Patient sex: M
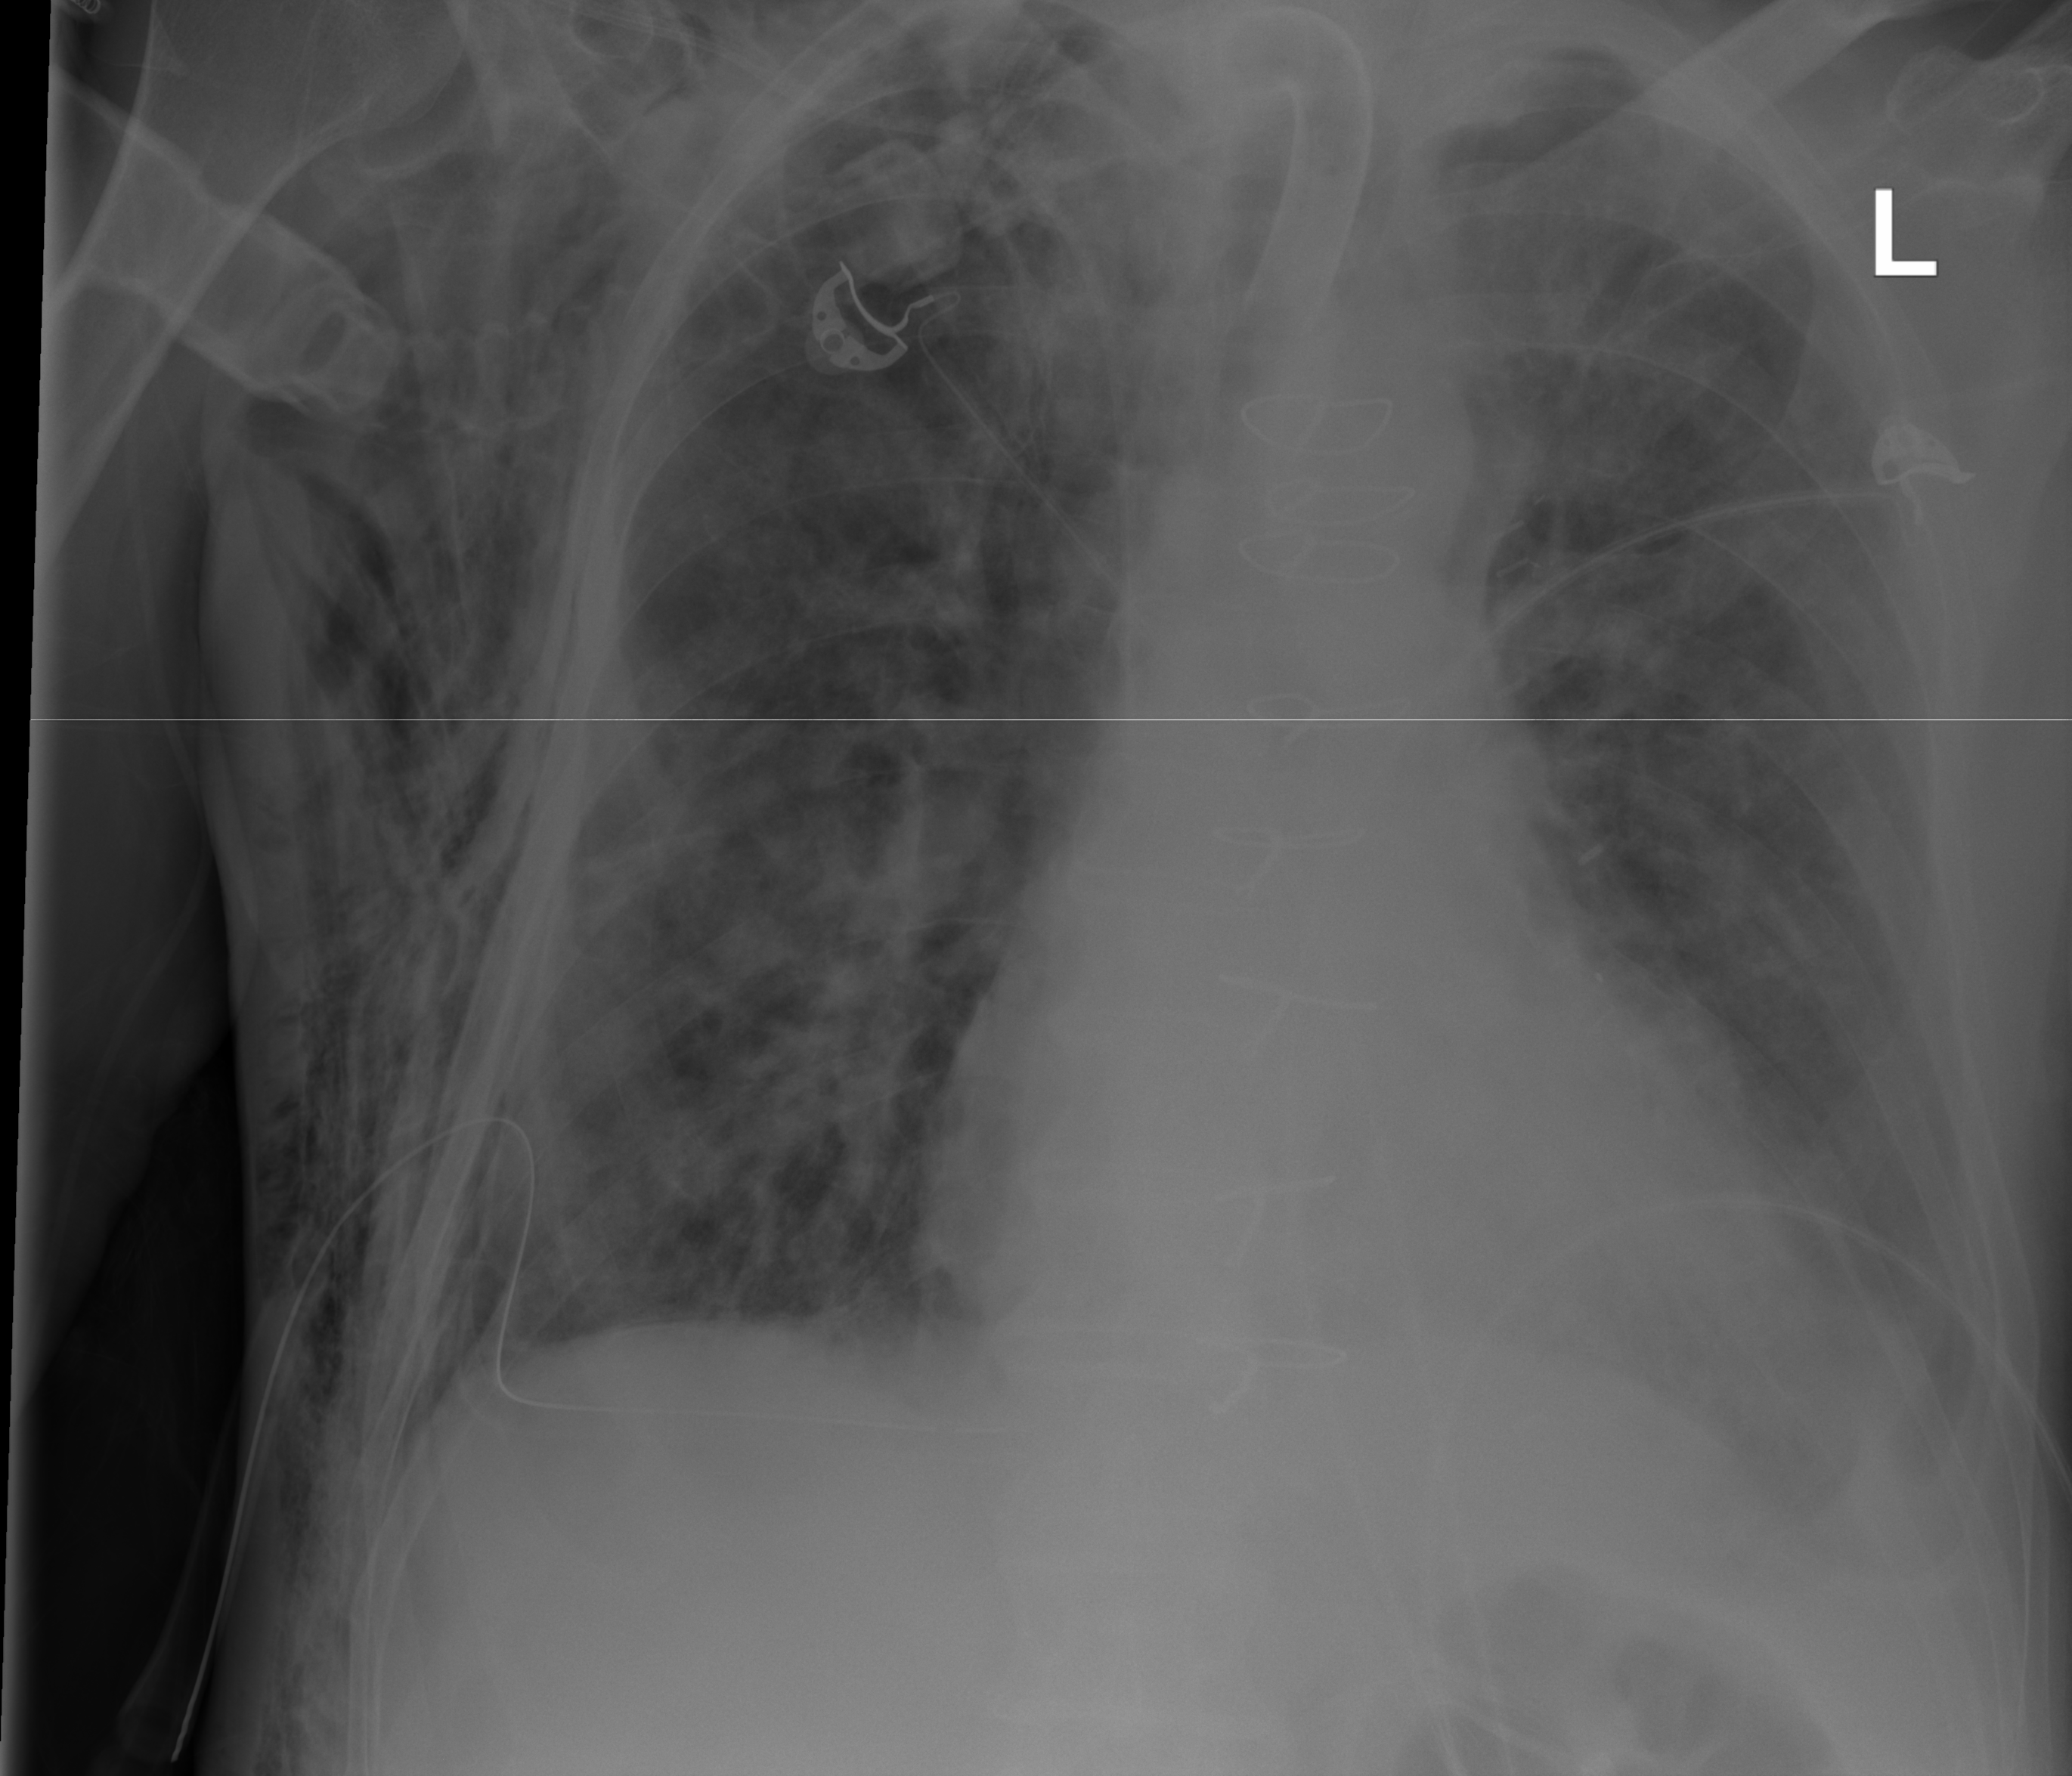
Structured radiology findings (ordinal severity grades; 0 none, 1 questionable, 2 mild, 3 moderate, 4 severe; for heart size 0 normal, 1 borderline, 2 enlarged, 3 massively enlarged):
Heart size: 1
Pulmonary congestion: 2
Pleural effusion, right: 0
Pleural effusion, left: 2
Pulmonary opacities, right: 2
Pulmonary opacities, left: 2
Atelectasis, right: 2
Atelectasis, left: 2